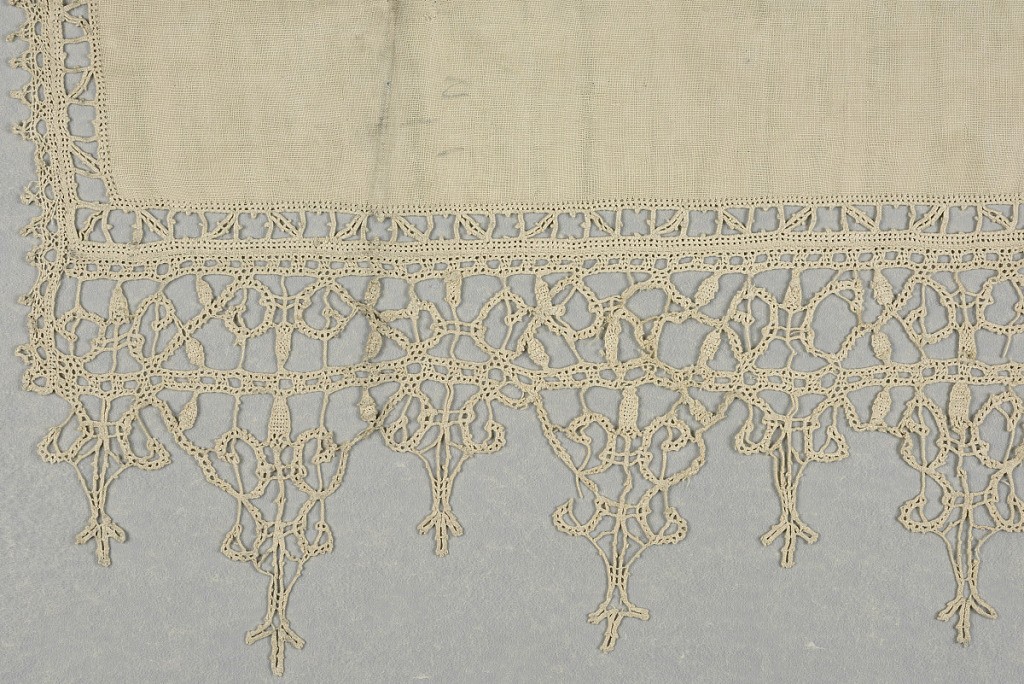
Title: Panel border
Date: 17th century
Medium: linen Technique: bobbin lace, continuous braid-like
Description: Linen with tab bobbin lace attached at edge and within linen withdrawn element with needle lace.